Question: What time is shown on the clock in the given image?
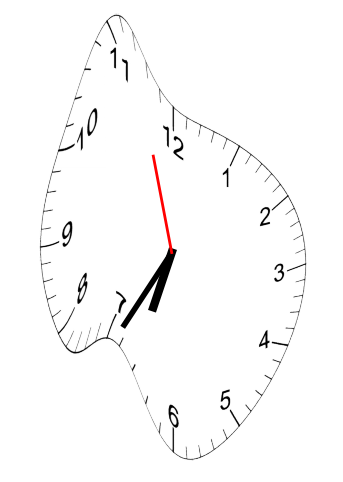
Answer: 06:34:57